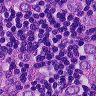
Metastatic tissue present: yes